Question: I am displaying categories in a dropdown list for adding products. When a product is to be added, you will have to select a category and Create Product or Update a previous product.
But my problem is that I get the following error:
> No mapping exists from object type
System.Web.UI.WebControls.DropDownList to a known managed provider
native type.
Database Diagram:

ASPX.:
'''
<p>Kategori</p>
<asp:DropDownList ID="DDCategories" runat="server" AutoPostBack="True">
</asp:DropDownList>
'''
ASPX.CS.:
'''
protected void Page_Load(object sender, EventArgs e)
{
//Dropdown Category Names From DB
if (!IsPostBack)
{
string sConstr = ConfigurationManager.ConnectionStrings["LLcateringConnectionString"].ConnectionString;
SqlConnection Conn = new SqlConnection(sConstr);
DataTable dt = new DataTable("tbl");
using (Conn)
{
Conn.Open();
SqlCommand comm = new SqlCommand("SELECT Name FROM Category", Conn);
SqlDataAdapter da = new SqlDataAdapter(comm);
da.Fill(dt);
}
DDCategories.DataSource = dt;
DDCategories.DataTextField = "Name";
DDCategories.DataBind();
}
}
protected void BtnUpdateOrCreate_Click(object sender, EventArgs e)
{
// Text in fields has to exist, if they are requierd
if (!string.IsNullOrWhiteSpace(TxtName.Text) /*&&
!string.IsNullOrWhiteSpace(TxtDescription.Text)*/)
{
// New the DataAccess and have all the parameteres here
DataAccess dataAccess = new DataAccess();
dataAccess.AddParameter("@Name", TxtName.Text);
dataAccess.AddParameter("@Category_ID", DDCategories);
dataAccess.AddParameter("@Description", TxtDescription.Text.ToNewline(false));
dataAccess.AddParameter("@UnitPrice", TxtPrice.Text);
dataAccess.AddParameter("@DiscountUnitPrice", TxtUnitDiscount.Text);
if (isCreate)
{
// Insert query
dataAccess.Execute(@"INSERT INTO [Product] ([Name], [Category_ID], [UnitPrice], [DiscountUnitPrice], [Description])
VALUES (@Name, @Category_ID, @UnitPrice, @DiscountUnitPrice, @Description)
INNER JOIN dbo.Product ON dbo.Category.ID = dbo.Product.Category_ID
ORDER BY [Name]
WHERE id = @id");
}
else
{
// Update query
dataAccess.AddParameter("@id", MenuID);
dataAccess.Execute(@"UPDATE [Product]
SET [Name] = @Name, [Category_ID] = @Category_ID, [UnitPrice] = @UnitPrice, [DiscountUnitPrice] = @DiscountUnitPrice, [Description] = @Description
WHERE id = @id");
//UPDATE [Product]
//SET [Name] = @Name, [Category_ID] = @Category_ID, [UnitPrice] = @UnitPrice, [DiscountUnitPrice] = @DiscountUnitPrice, [Description] = @Description
//INNER JOIN dbo.Product ON dbo.Category.ID = dbo.Product.Category_ID
//ORDER BY [Name]
//WHERE id = @id");
}
// Redirects to list
Response.Redirect(Request.Url.AbsolutePath);
}
else
LitStatus.Text = "Hey sa indtast da noget!";
}
'''
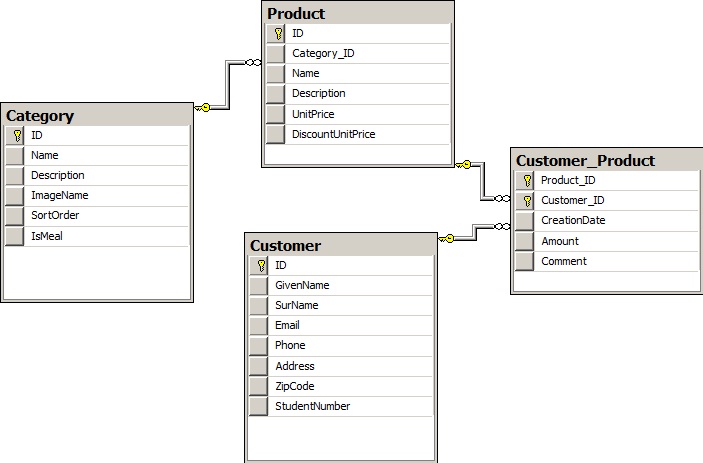
Answer: check this line
'dataAccess.AddParameter("@Category_ID", DDCategories);'
and replace with
'dataAccess.AddParameter("@Category_ID", DDCategories.SelectedValue)'